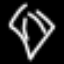
Label: diamond